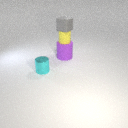
small gray rubber cube above large purple rubber cylinder